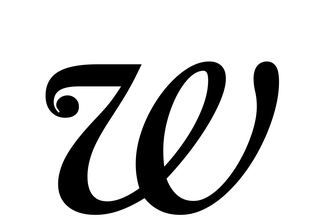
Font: LibreCaslonText-Italic_Italic